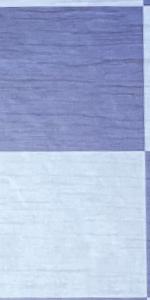
Label: Empty